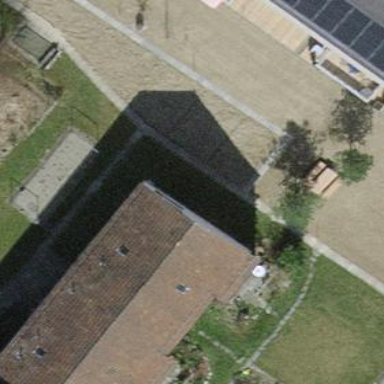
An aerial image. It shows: Apartment building with tile roof.